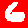
Digit: 6